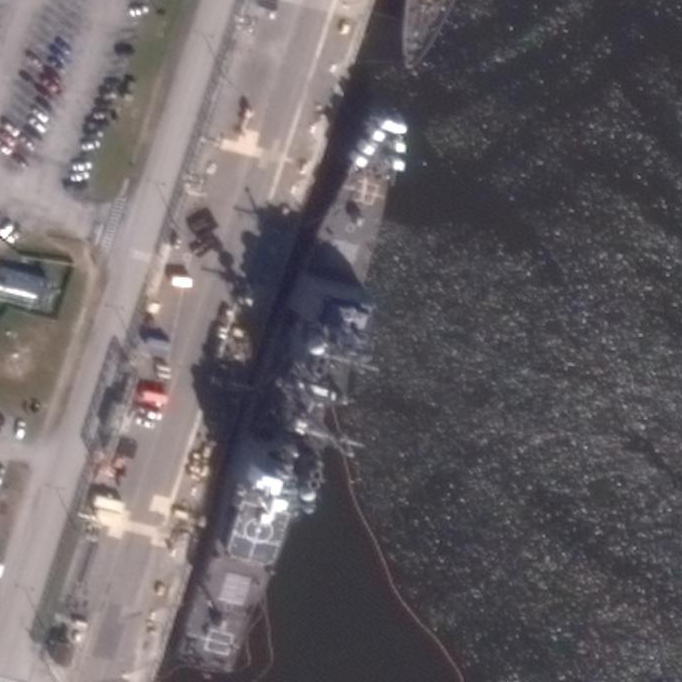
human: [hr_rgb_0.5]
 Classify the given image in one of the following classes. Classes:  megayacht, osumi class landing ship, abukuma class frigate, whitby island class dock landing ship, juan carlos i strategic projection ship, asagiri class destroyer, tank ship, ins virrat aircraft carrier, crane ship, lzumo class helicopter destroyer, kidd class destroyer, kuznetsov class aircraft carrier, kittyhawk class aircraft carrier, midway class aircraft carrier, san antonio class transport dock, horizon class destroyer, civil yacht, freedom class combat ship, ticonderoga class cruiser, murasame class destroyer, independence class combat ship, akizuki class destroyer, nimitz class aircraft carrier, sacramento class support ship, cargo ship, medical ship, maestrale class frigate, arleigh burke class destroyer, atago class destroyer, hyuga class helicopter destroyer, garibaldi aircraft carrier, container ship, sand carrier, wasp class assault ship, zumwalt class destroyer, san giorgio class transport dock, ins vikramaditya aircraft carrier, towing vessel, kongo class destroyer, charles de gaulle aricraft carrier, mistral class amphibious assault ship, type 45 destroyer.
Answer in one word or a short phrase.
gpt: Ticonderoga class cruiser